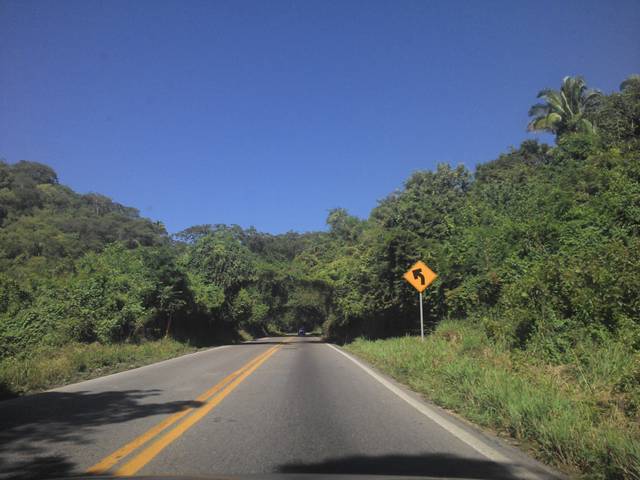
Region: Mexico
Coordinates: 20.784, -105.387